Question: I'm seeing what I think is strange behavior using an EditText with inputType=numberDecimal.
On my Galaxy Nexus (using Google Keyboard), when I tap into the editText field, often times there's an underline present:

It almost looks like it could be auto correct, auto complete, or text suggest but that wouldn't make sense for a numberDecimal input type. I've tried textNoSuggestions and as expected this did not remove the underlines.
When present, these underlines are currently causing me an issue. I have a textwatcher attached as a listener on the editText. After tapping into the field, whenever this underline is present and the cursor is positioned as in the screenshot:
1. When a user enters a 2, onTextChanged receives: 0.002. This is correct. I then format this number to be 0.02 in afterTextChanged.
2. At this point if a user enters a 3, onTextChanged receives: 0.020023. This is not correct. For some reason the "002" is being appended into the editText value before the 3. This obviously throws off my formatting logic in afterTextChanged.
My textwatcher logic has been working for a long time and only recently starting having this issue. Anytime I move the cursor around, making the underline go away then I see no issues with onTextChanged receiving the "incorrect" value.
As far as what's changed to make this underline start happening, I believe I've narrowed it down to the Google Keyboard app. I see this issue when I use Google Keyboard version 1.1.<PHONE>. I uninstalled updates and rolled back to version 4.2.2-573038, and with that version there are never any underlines and therefore no issues with my textwatcher.
So, my questions:
Does anyone know what this underline is supposed to be in a numberDecimal field? Is it legit or is this a bug?
Bug or not, does anyone know how to prevent this underline from ever appearing when a user taps into the field?
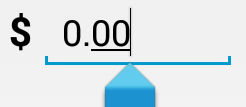
Answer: This issue has been fixed with the latest update to the Google Keyboard app, version 2.0.<PHONE>a.